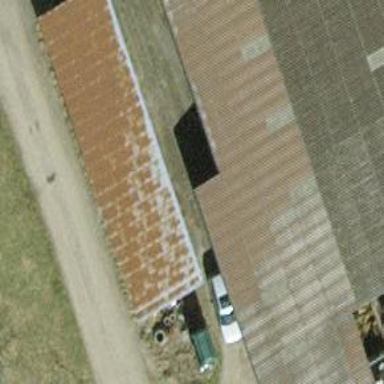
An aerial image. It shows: View of roof of building.